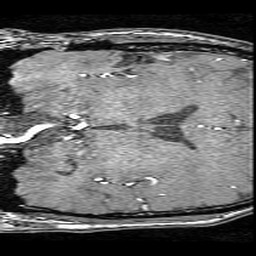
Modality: angio
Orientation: coronal
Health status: ill
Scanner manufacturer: philips
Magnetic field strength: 3 T
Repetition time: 0.01826 s
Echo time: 0.003378 s